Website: lowes
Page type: review-order
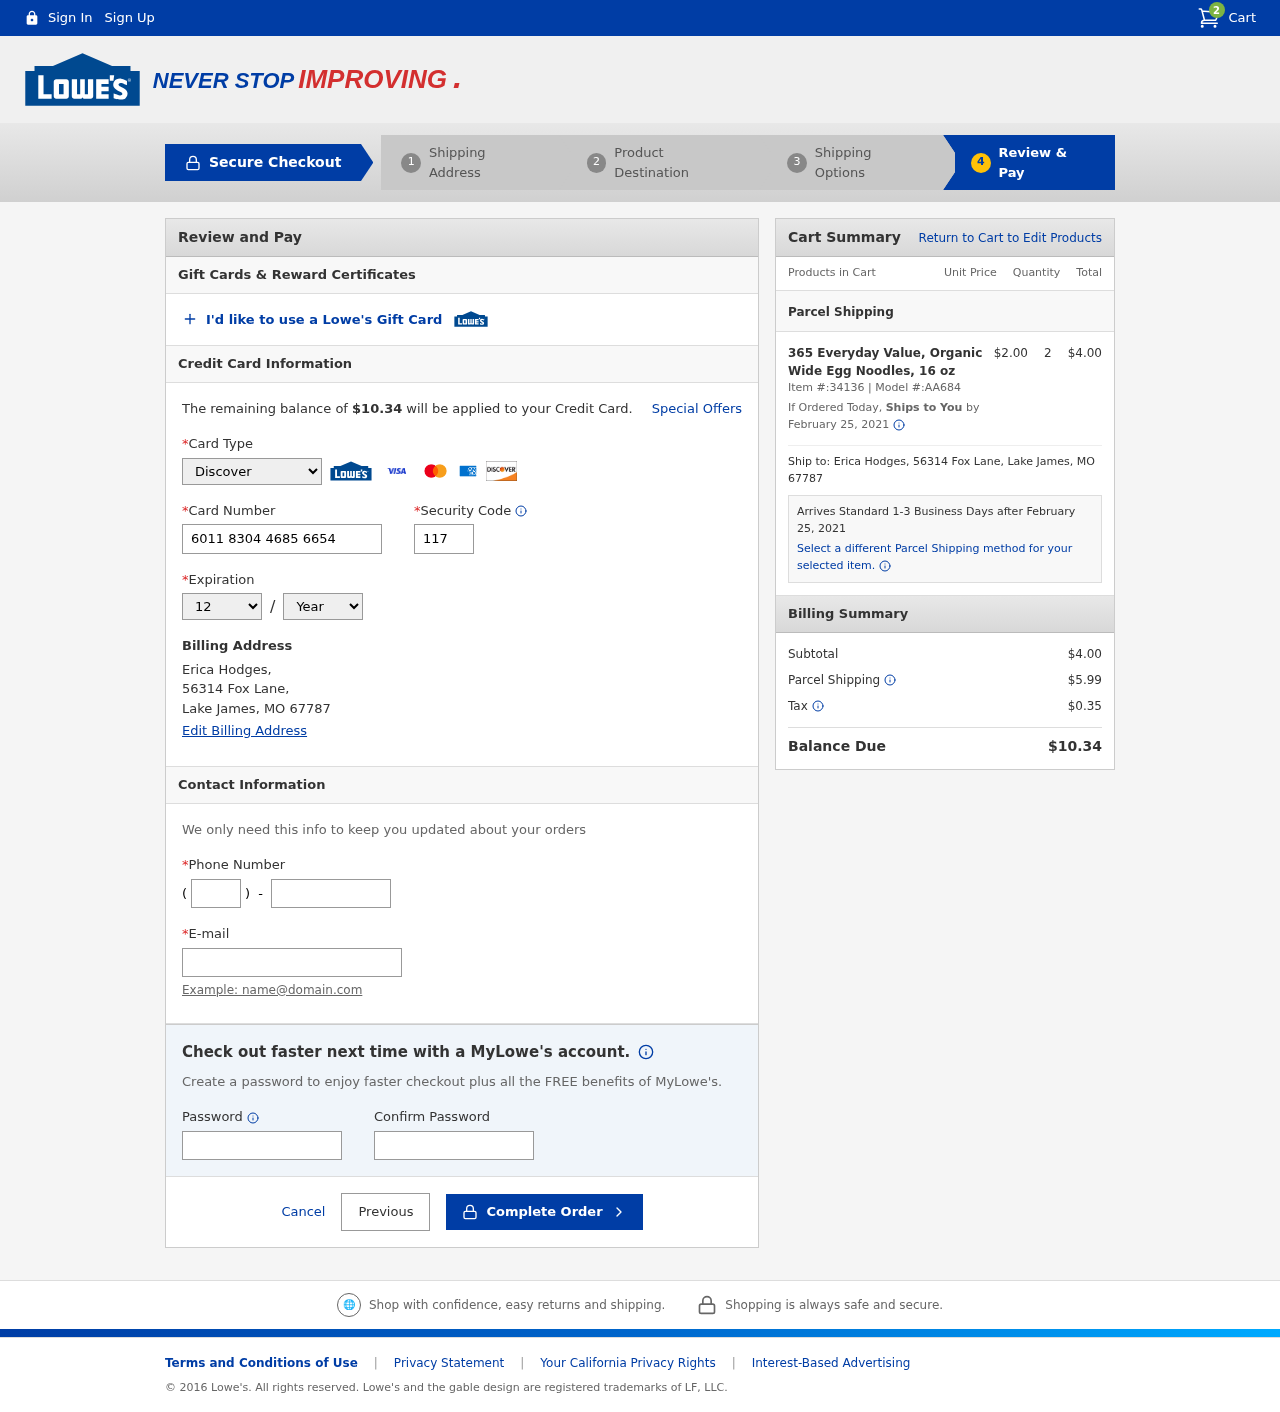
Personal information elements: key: PII_CARD_CVV
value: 117
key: PII_CARD_EXPIRY_MONTH
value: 12
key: PII_CARD_EXPIRY_YEAR
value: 30
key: PII_CARD_NUMBER
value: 6011 8304 4685 6654
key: PII_CARD_TYPE
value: Discover
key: PII_CITY
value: Lake James
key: PII_EMAIL
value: ericahodges@yahoo.com
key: PII_FULLNAME
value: Erica Hodges,
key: PII_PHONE
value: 8105508353
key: PII_PHONE_AREA
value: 810
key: PII_POSTCODE
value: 67787
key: PII_STATE_ABBR
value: MO
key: PII_STREET
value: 56314 Fox Lane
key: PII_STREET
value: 56314 Fox Lane,
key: PII_FULLNAME2
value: Erica Hodges
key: PII_POSTCODE_FULL
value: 67787
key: PII_CITY_STATE
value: Lake James, MO
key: PII_CITY_STATE_ZIP
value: Lake James, MO 67787
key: PII_POSTCODE_NUMERIC
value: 67787
Product elements: key: PRODUCT1_NAME
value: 365 Everyday Value, Organic Wide Egg Noodles, 16 oz
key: PRODUCT1_PRICE
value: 2
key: PRODUCT1_QUANTITY
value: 2
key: PRODUCT1_ITEM_NUMBER
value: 34136
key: PRODUCT1_MODEL_NUMBER
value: AA684
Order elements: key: ORDER_NUM_ITEMS
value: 2
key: ORDER_TOTAL
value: $10.34
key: ORDER_SHIPPING_DATE
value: February 25, 2021
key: ORDER_SUBTOTAL
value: $4.00
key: ORDER_SHIPPING_DATE2
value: February 25, 2021
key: ORDER_SUBTOTAL2
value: $4.00
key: ORDER_SHIPPING_COST
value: $5.99
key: ORDER_TAX
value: $0.35